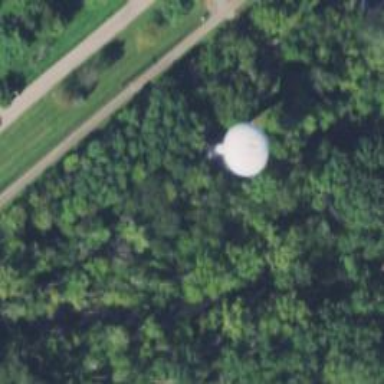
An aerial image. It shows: Water tower that is man-made.